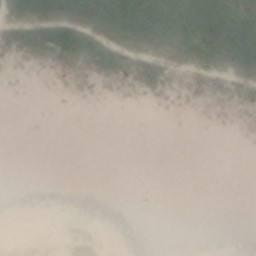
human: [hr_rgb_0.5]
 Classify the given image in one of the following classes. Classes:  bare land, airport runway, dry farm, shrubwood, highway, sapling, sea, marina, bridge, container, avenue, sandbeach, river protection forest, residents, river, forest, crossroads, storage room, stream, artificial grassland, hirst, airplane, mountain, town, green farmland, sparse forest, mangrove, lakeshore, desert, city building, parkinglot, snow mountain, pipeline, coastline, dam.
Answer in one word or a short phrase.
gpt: sandbeach